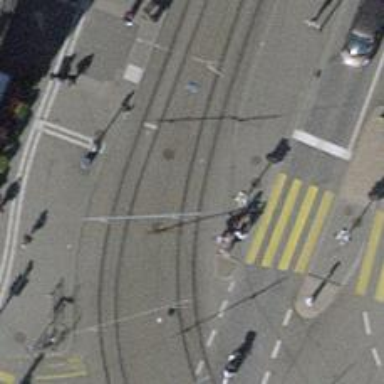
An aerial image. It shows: Tram crossing on the railway.